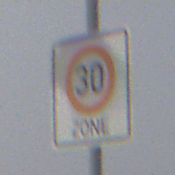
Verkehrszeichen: BeginnZone30
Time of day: MorningAfternoon
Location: Outdoor (Nature)
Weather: PartlyCloudy
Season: NotSpecified
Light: Natural